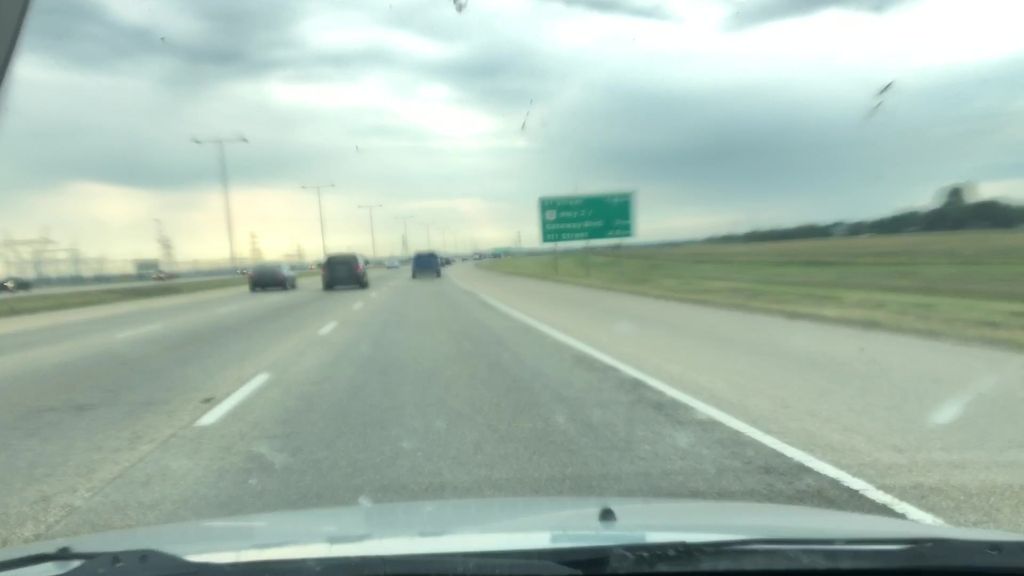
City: edmonton